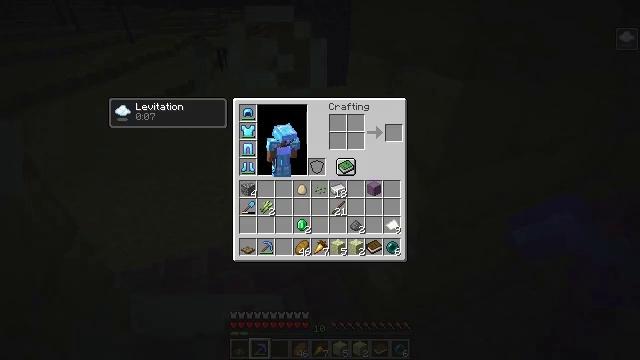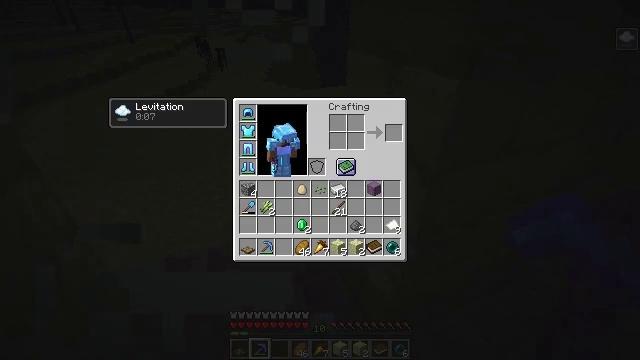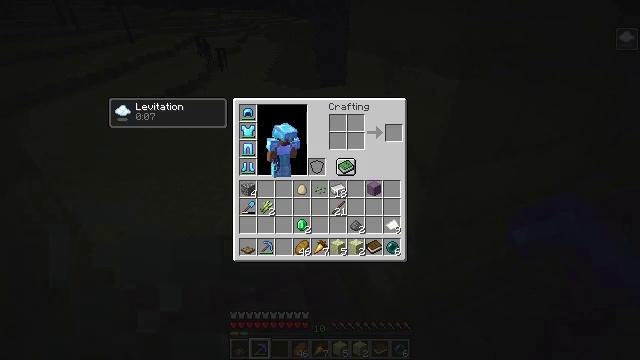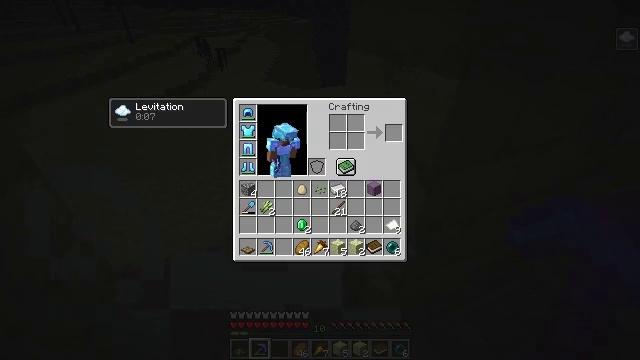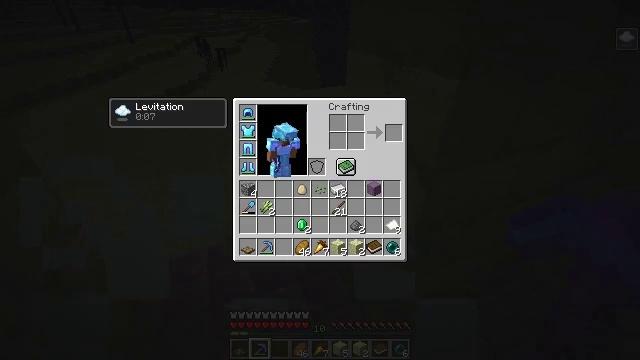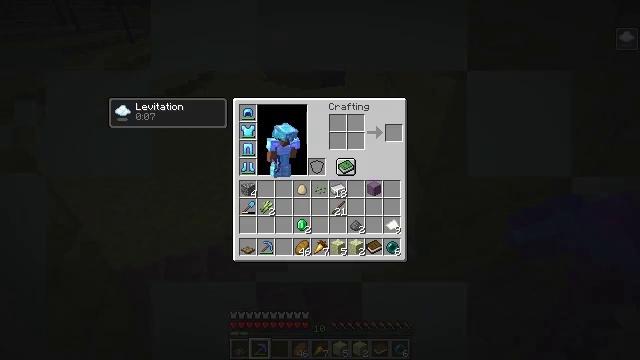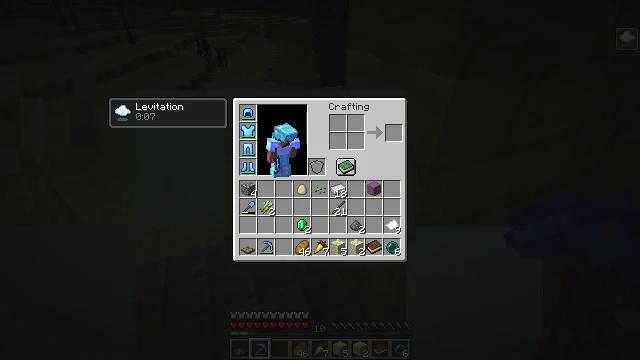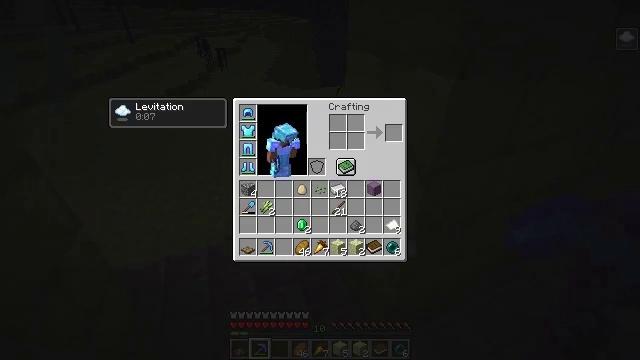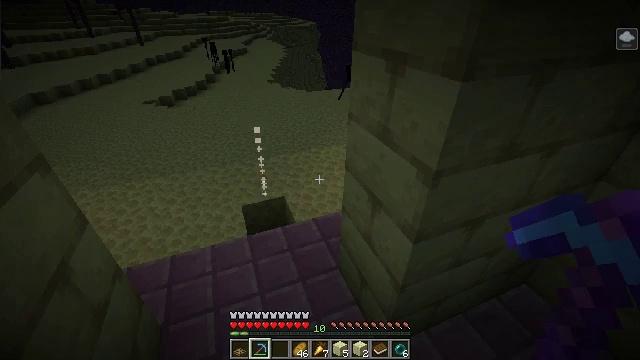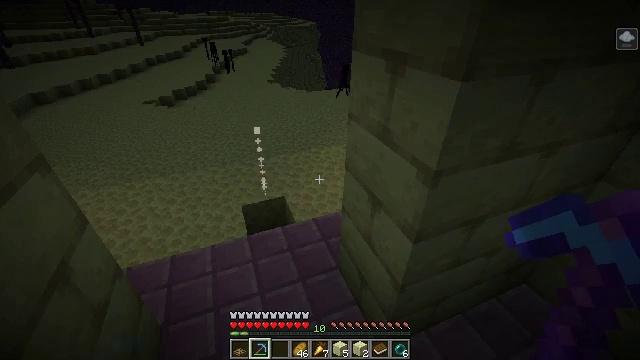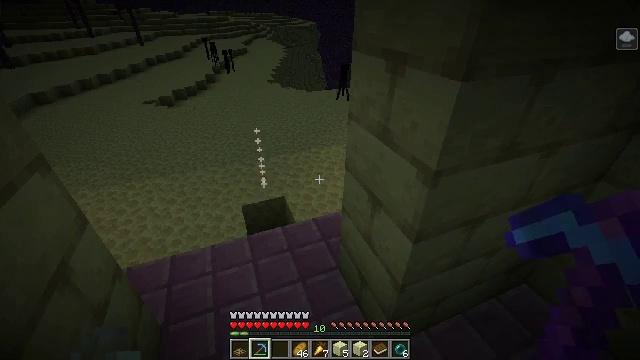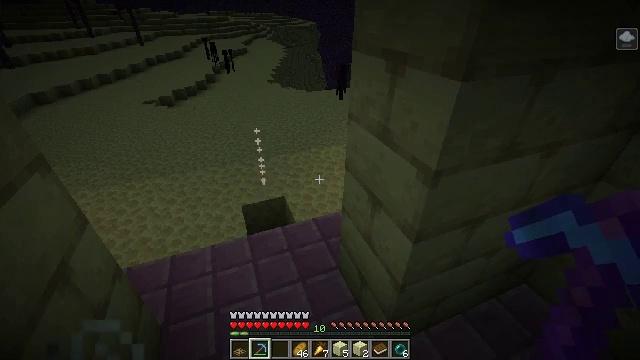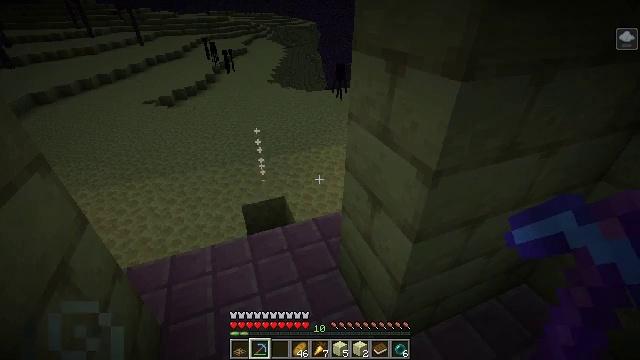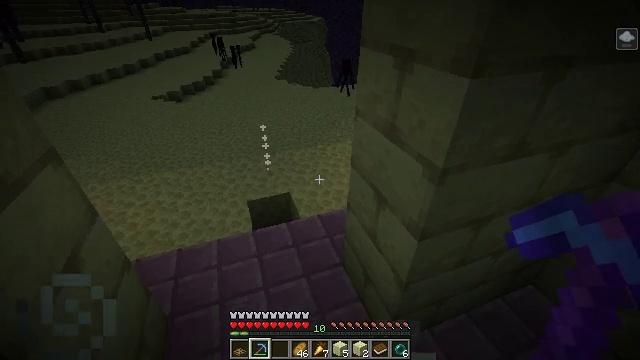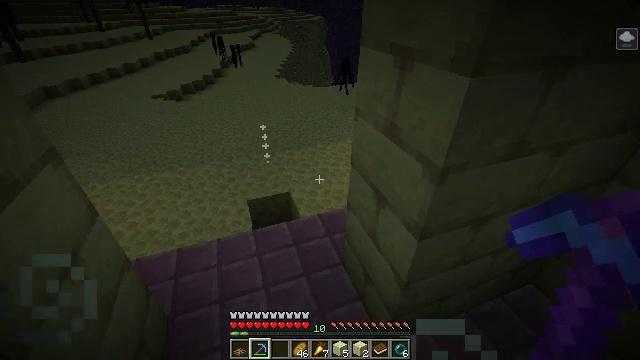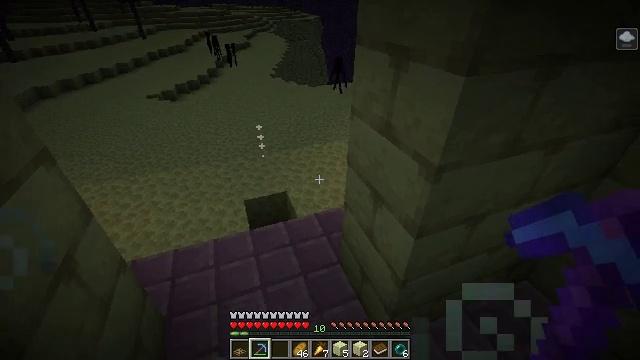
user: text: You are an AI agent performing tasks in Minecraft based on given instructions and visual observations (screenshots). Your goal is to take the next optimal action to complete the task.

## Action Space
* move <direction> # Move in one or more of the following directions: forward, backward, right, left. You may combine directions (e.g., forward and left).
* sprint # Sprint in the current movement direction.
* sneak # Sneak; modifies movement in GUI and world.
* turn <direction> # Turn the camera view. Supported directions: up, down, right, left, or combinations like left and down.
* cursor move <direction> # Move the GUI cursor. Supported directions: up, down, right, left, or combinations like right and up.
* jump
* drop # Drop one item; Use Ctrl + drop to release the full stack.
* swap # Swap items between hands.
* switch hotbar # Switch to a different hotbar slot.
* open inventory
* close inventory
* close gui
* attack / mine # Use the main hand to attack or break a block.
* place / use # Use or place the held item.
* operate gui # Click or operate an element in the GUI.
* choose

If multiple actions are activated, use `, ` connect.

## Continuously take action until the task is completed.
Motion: motion action
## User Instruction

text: Collect the purpur slab after breaking it.
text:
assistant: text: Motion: cursor move right and up
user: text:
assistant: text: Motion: cursor move right
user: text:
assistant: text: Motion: no_op
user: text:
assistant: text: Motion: no_op
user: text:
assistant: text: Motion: cursor move down
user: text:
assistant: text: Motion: no_op
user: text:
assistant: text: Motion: no_op
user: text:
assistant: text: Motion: cursor move left, close inventory
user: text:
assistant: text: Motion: close inventory
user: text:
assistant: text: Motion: no_op
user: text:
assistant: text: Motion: no_op
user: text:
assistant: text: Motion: no_op
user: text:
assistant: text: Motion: turn left
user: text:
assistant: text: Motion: no_op
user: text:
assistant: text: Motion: no_op
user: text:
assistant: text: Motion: turn right and up
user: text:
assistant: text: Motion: turn right and up
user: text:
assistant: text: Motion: turn right and up
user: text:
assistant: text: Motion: move forward, turn right and up
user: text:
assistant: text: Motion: move forward, sprint, turn right and up
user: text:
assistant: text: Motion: move forward, sprint, turn right
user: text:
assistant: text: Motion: move forward, sprint
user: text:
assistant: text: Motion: move forward, sprint
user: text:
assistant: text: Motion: move forward, sprint
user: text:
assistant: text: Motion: move forward, sprint, turn right and up
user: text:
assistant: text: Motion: move forward, sprint, turn right and up
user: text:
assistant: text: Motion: move forward, sprint, turn right
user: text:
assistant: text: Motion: move forward, sprint
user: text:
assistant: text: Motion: move forward, sprint
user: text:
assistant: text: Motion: move forward, sprint, turn right